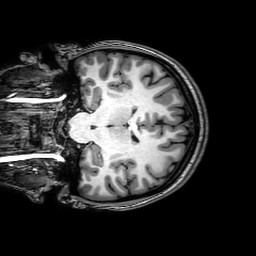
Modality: T1w
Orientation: coronal
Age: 18
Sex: female
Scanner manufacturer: philips
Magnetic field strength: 3 T
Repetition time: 0.008179 s
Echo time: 0.00376 s